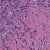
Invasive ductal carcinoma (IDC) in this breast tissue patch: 1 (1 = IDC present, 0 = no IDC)